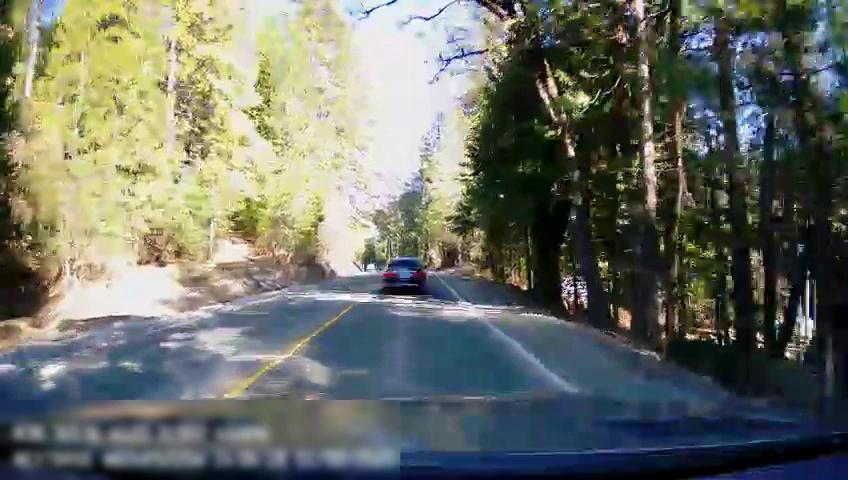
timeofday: Day
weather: Sunny
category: Drivable Space
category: Vehicles | Car
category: Lanes | Opposite Lane
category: Lanes | Current Lane
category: Lanes | Current Lane